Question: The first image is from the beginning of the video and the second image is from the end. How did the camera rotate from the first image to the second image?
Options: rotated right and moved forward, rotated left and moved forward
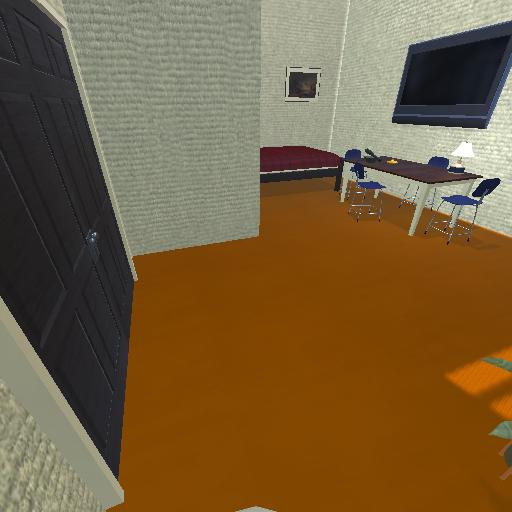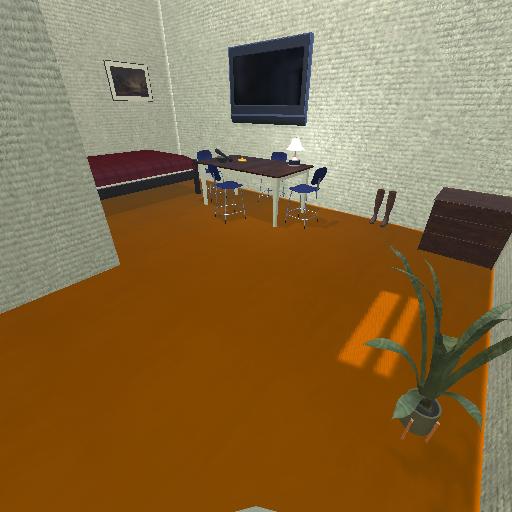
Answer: rotated right and moved forward